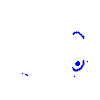
Particle: electron